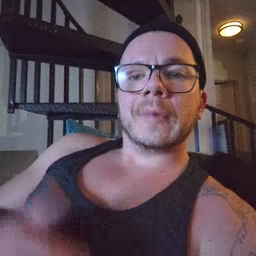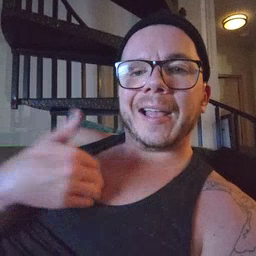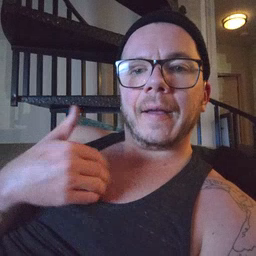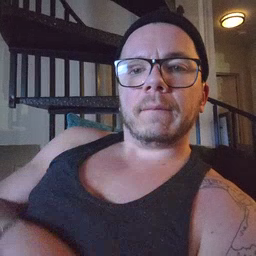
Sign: have